RGB frame:
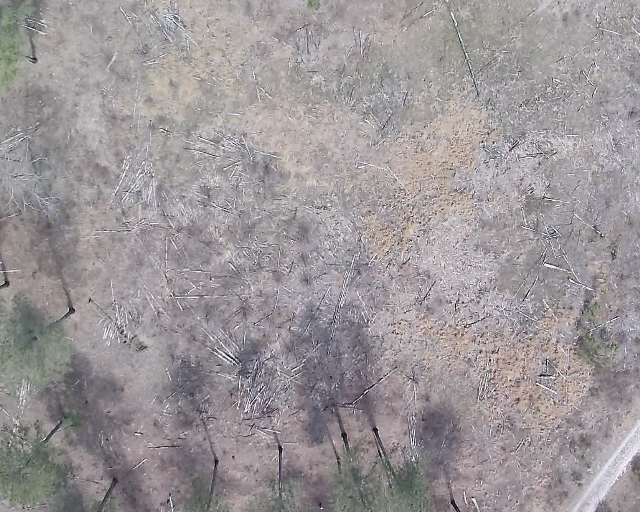
Thermal frame:
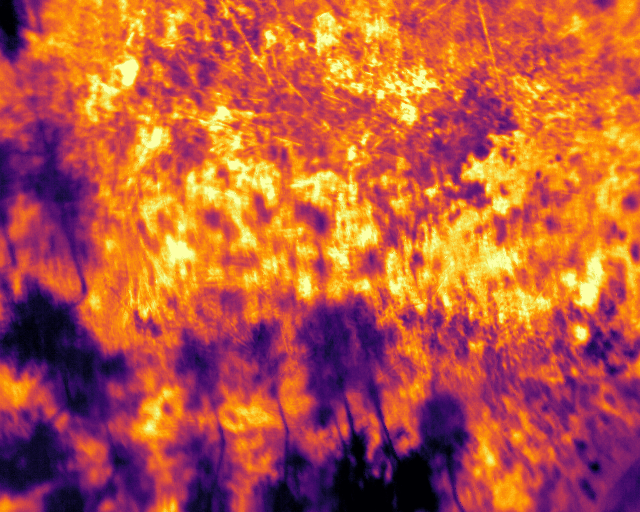
Captured: 2026-02-26 02:27:44
Pixels at or above 80 °C: 0 (fraction of frame: 0)